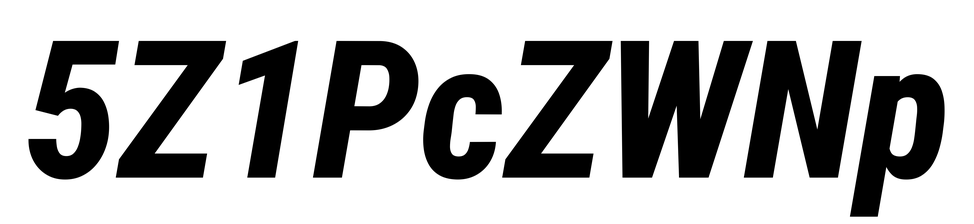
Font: Roboto-Italic_Condensed_ExtraBold_Italic